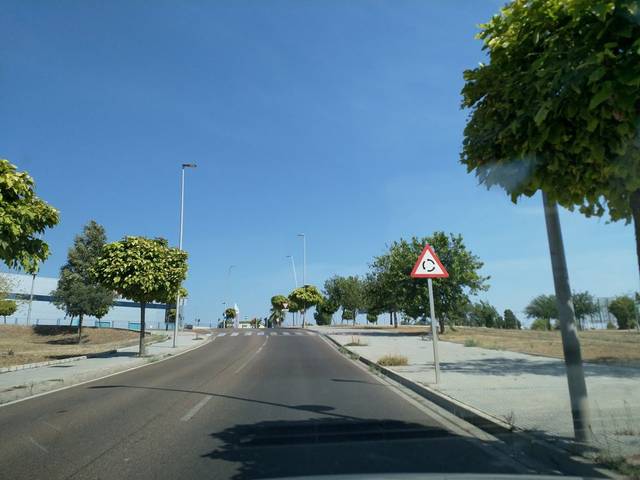
Region: Spain
Coordinates: 38.934, -6.346